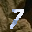
Label: 7